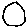
Label: circle